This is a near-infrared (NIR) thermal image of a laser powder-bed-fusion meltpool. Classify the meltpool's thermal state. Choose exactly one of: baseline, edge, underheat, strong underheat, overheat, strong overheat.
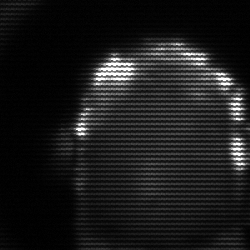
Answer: baseline